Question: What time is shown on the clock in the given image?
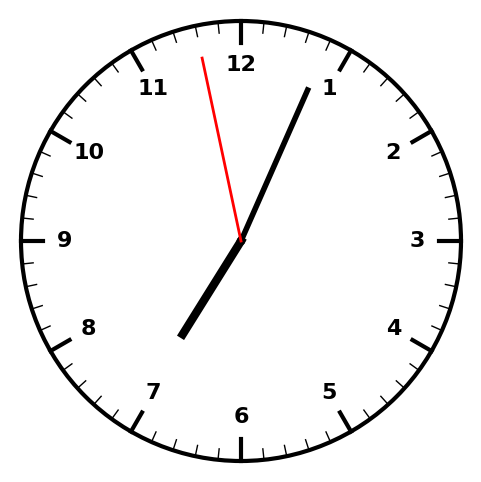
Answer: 07:03:58